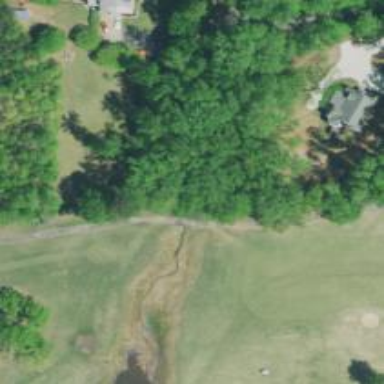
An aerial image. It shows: Path on bridge designed for golf carts.